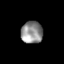
Tissue: lung
Cell type: T cells
Senescence score: 0.229
Nuclear area (px): 474
Mean DAPI intensity: 142.502